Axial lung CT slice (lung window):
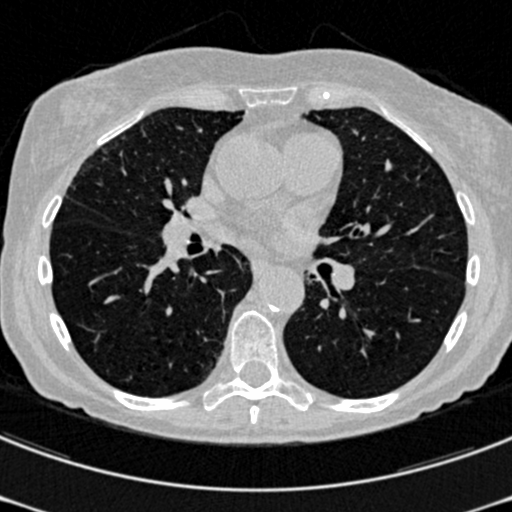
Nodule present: no